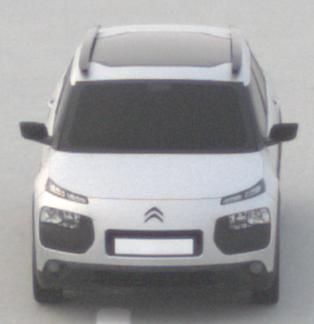
Make: Citroen
Model: C4 Cactus PureTech 75
Detailed model: C4 Cactus
Model produced from: 2014/09
Model produced until: 2015/03
Doors: 5
Color: white
Road condition: dry road
Daytime: morning or afternoon
Contrast: low contrast